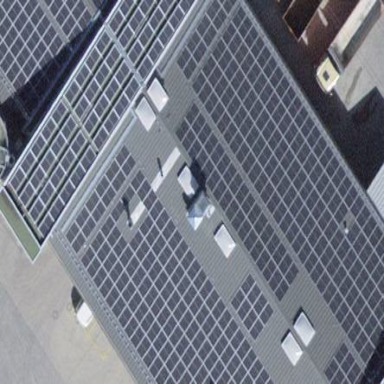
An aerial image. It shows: Solar power generator.